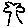
Label: tree